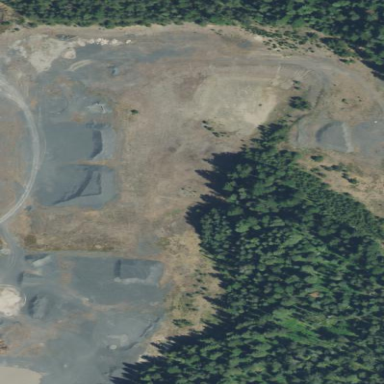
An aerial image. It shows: Quarry area.